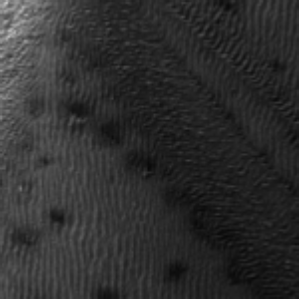
Label: frost